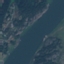
Land use / land cover class: River